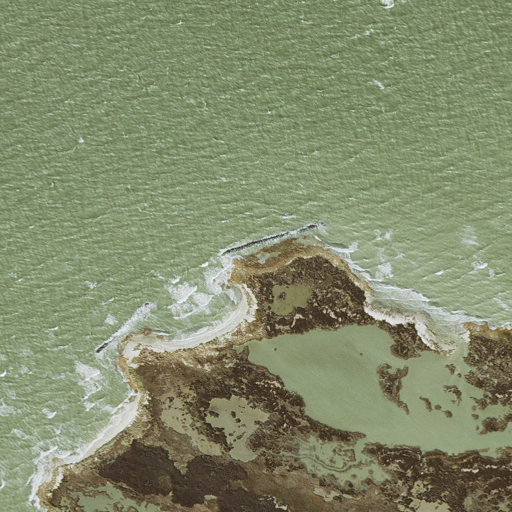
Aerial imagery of cape in Maryland named Bards Point containing open water and herbaceous wetlands